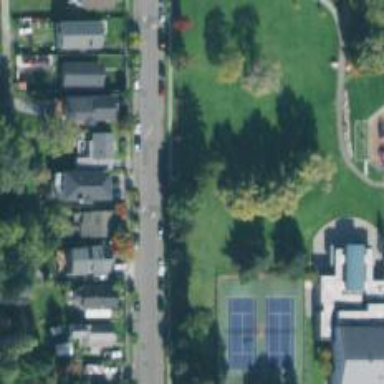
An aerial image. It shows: Residential road with separate sidewalk.